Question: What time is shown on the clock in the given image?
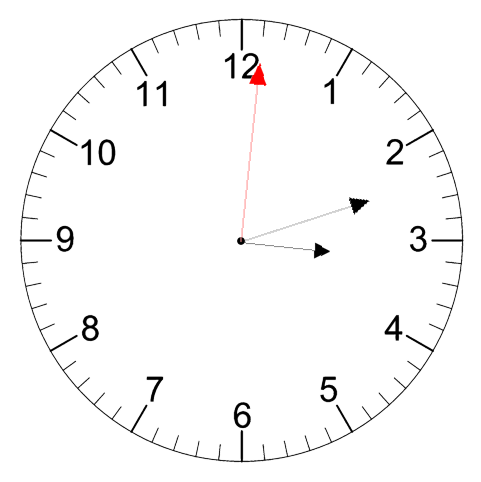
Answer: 03:12:01